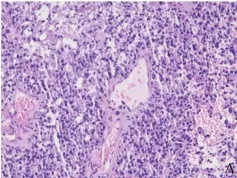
Pathological findings. HE and immunohistochemical staining of tumor puncture tissue in the left adrenal region:. HE staining showed the microscopic characteristics of tumor cells were similar to.
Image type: pathology (immunostaining)